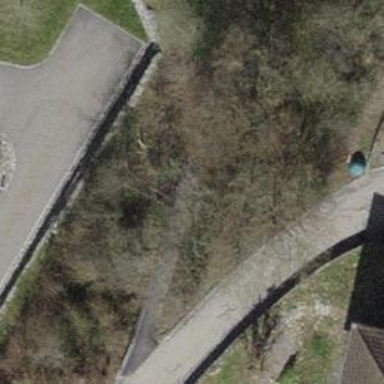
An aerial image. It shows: Path with pebblestone surface.